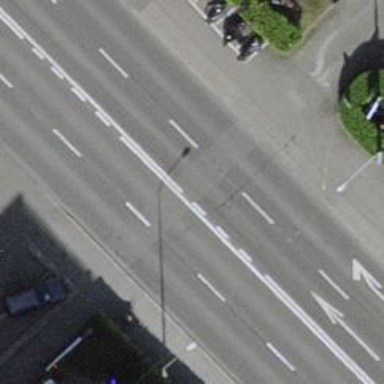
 which is classified as primary highway."